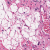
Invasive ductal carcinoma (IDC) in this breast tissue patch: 0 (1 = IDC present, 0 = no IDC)